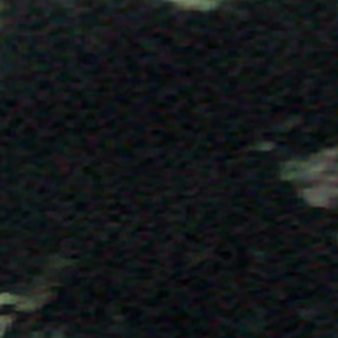
Label: other